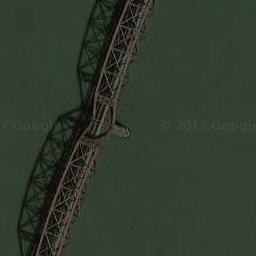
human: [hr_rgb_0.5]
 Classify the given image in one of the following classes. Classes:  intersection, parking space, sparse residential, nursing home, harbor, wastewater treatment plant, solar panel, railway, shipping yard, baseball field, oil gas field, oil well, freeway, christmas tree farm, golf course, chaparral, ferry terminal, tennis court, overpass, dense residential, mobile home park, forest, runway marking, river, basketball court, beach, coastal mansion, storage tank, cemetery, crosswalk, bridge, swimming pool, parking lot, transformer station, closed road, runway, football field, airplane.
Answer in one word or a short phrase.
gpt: bridge